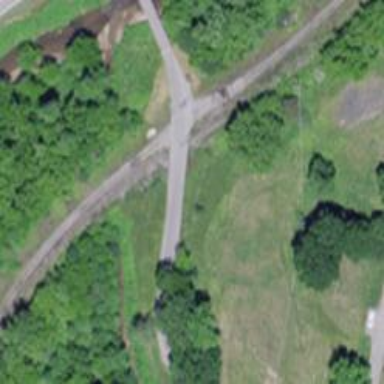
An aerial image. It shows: Railway track.